Field crop: tomato
Growth stage: 1
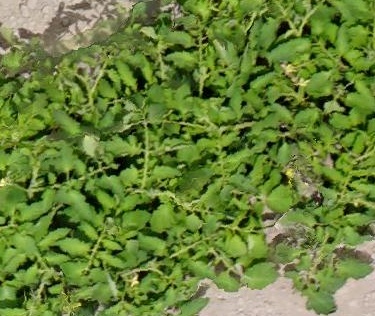
Species: tomato